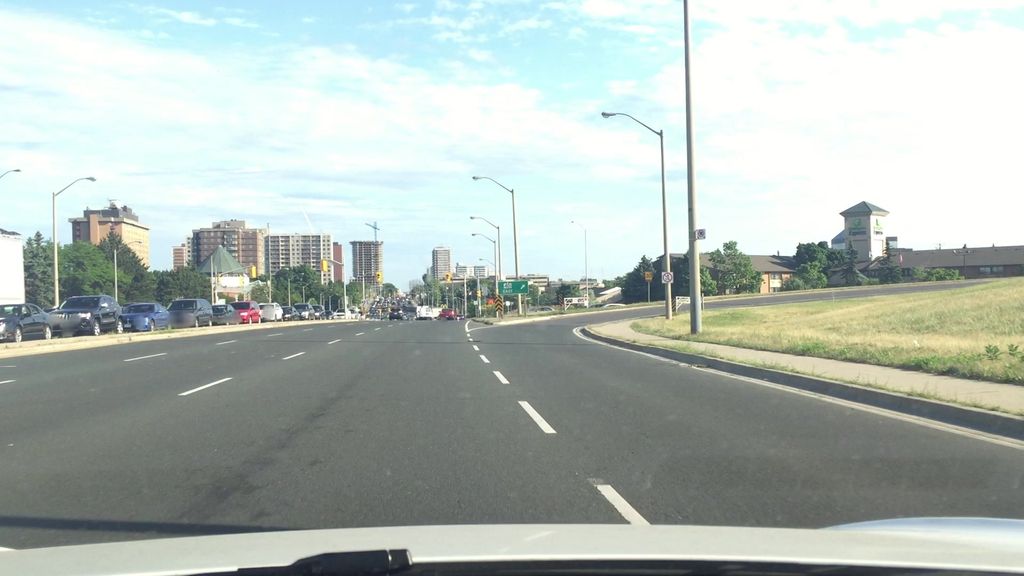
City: toronto